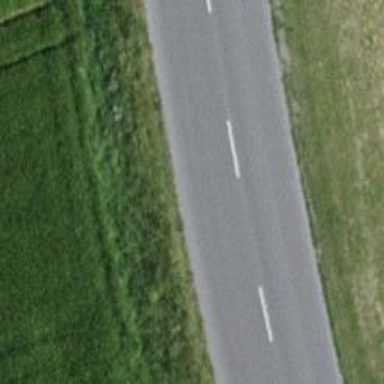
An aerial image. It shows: Primary road with asphalt surface.